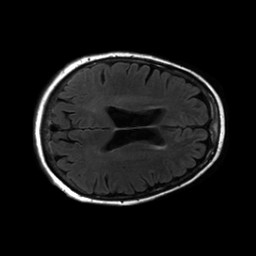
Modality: FLAIR
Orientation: axial
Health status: ill
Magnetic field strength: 3 T